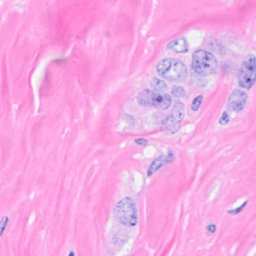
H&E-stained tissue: Breast